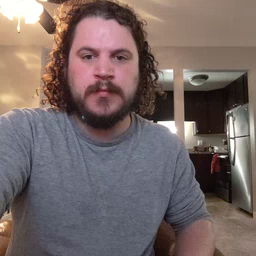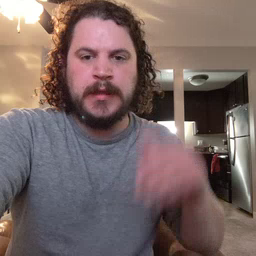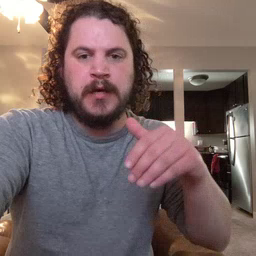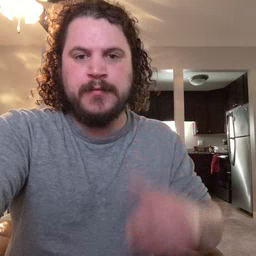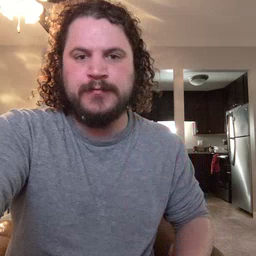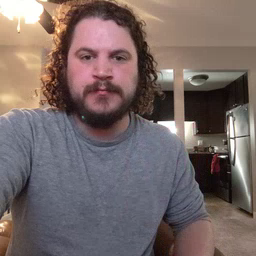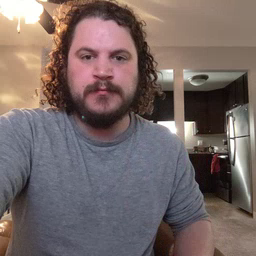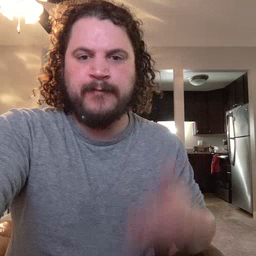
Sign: night